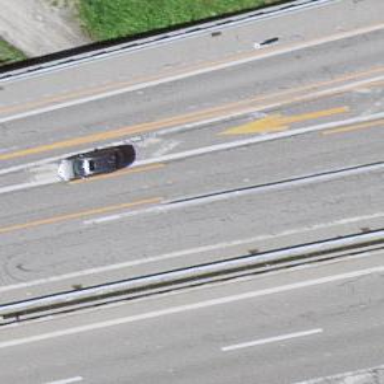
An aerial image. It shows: Motorway bridge with asphalt surface.